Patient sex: F
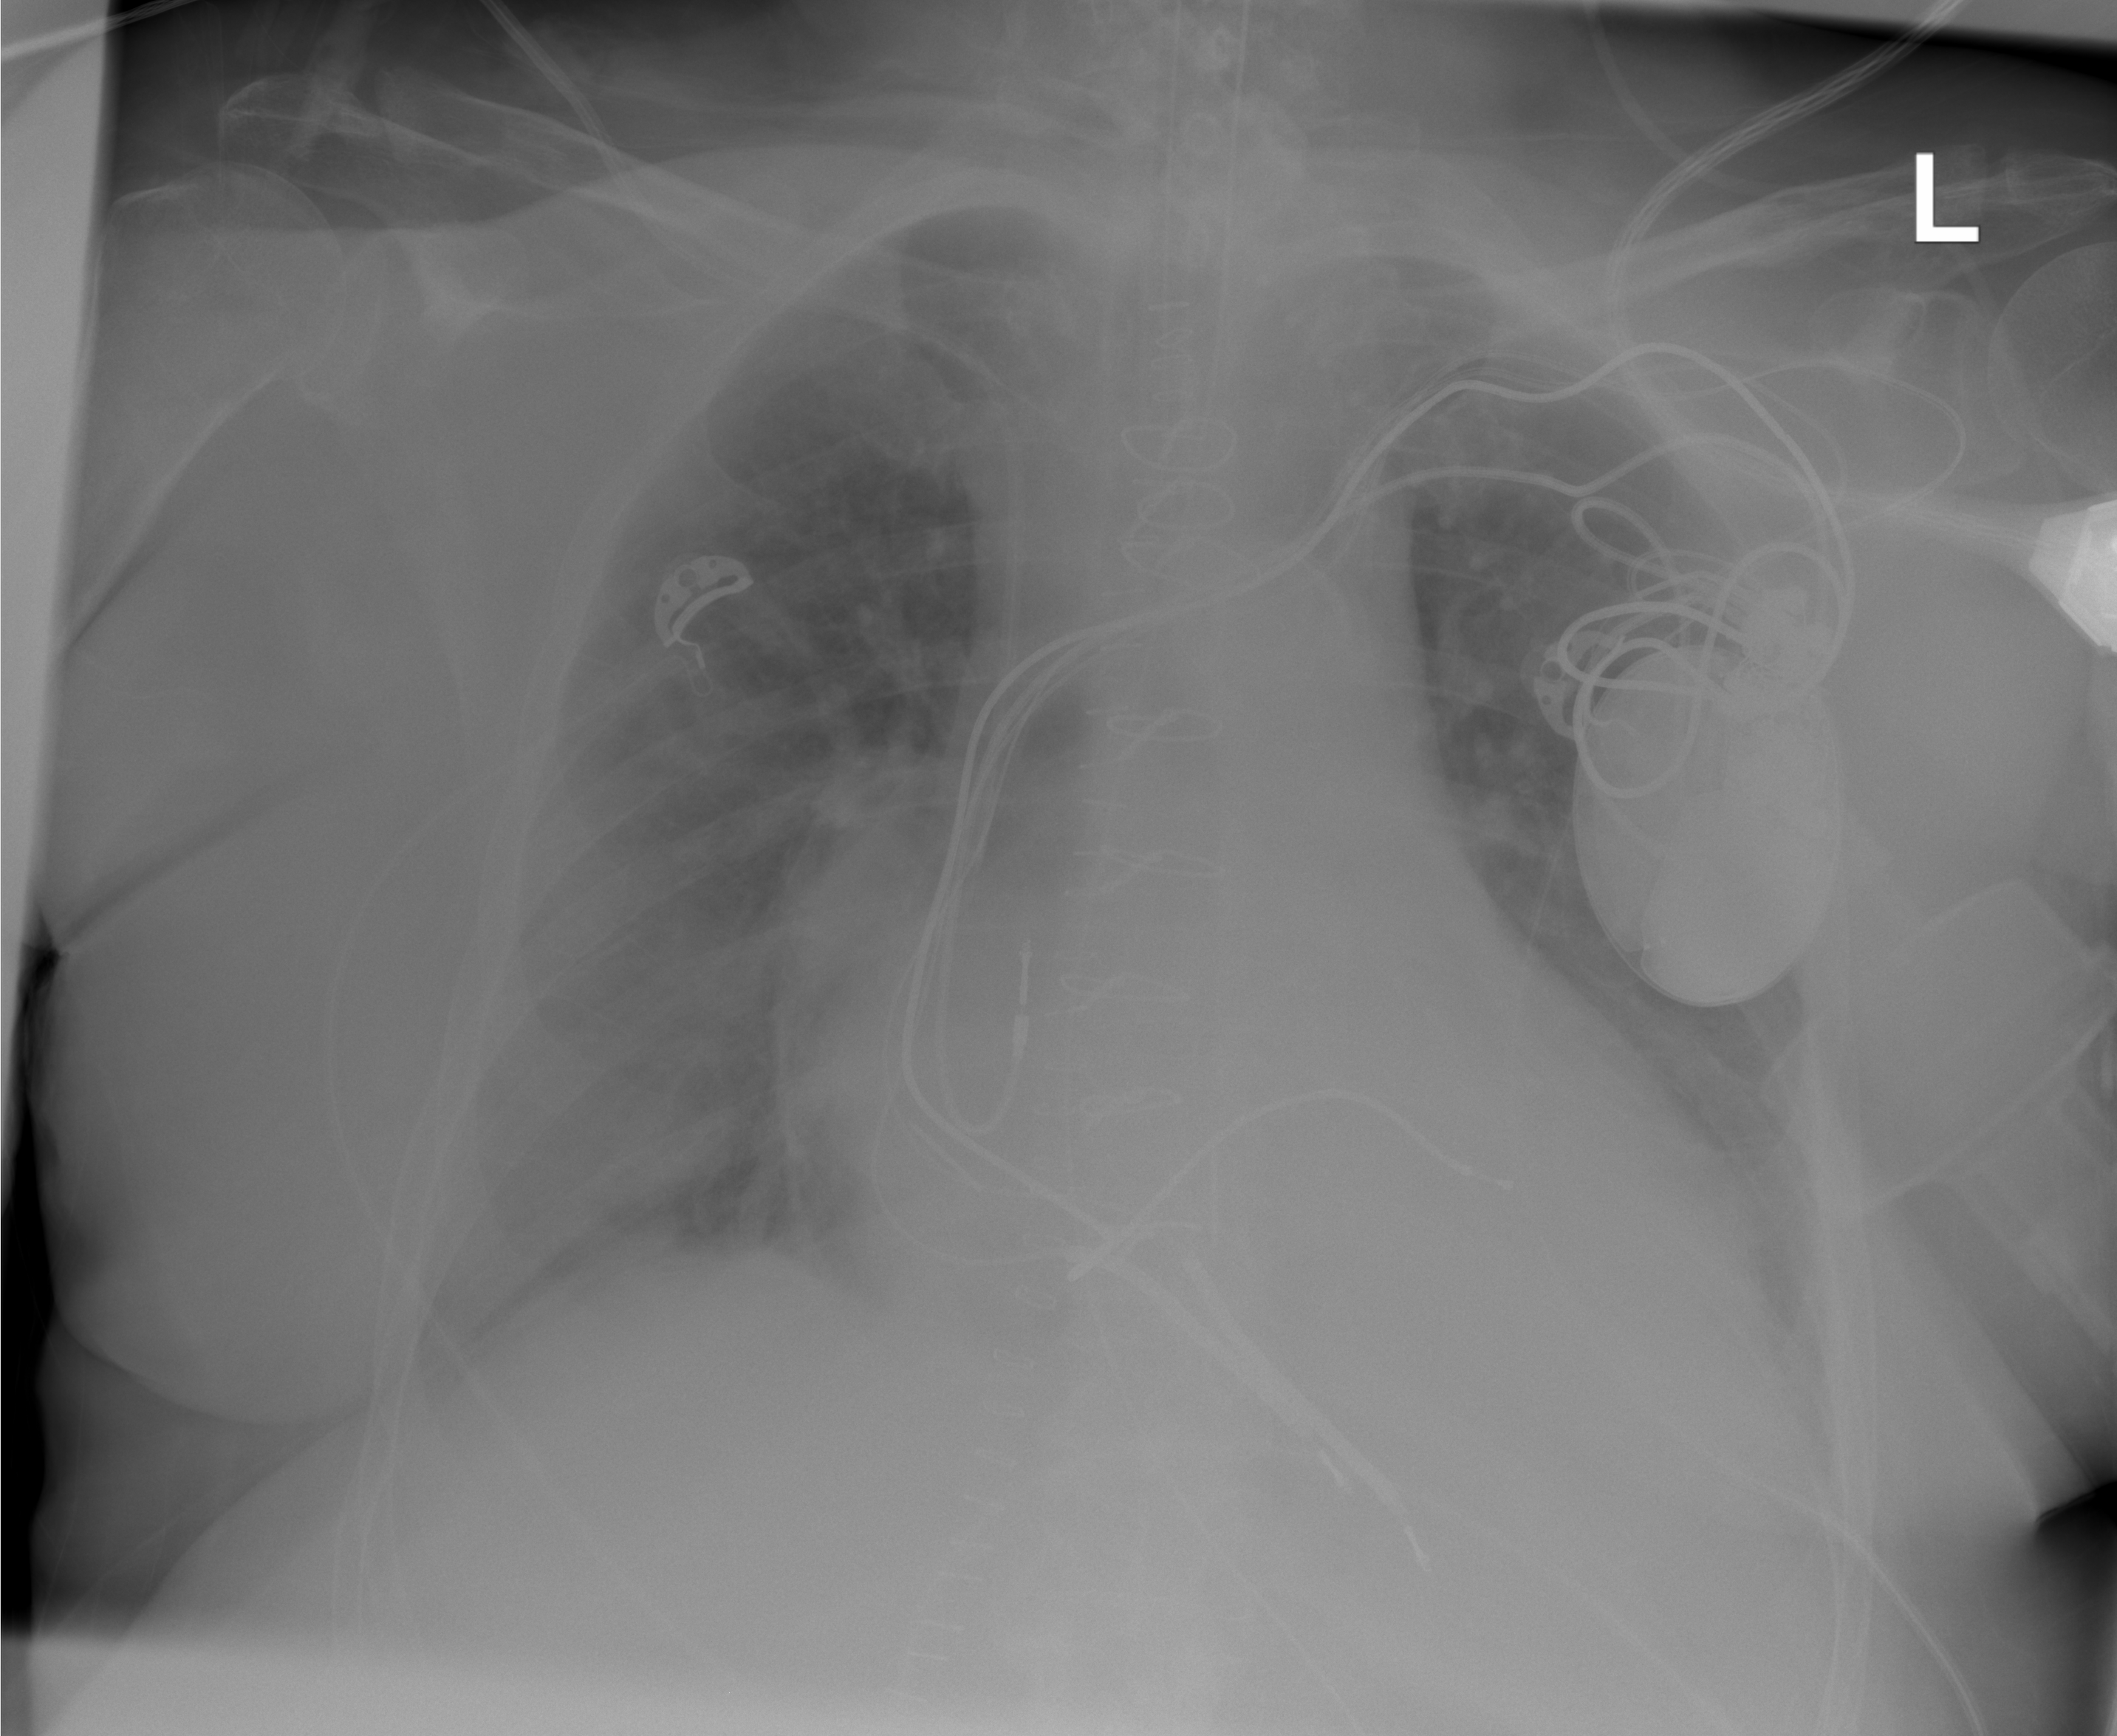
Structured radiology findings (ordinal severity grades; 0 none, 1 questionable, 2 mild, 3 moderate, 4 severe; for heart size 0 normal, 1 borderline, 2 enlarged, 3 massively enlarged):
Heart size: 2
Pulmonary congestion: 0
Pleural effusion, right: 2
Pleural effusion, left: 2
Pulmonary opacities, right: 0
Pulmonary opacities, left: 0
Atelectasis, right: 2
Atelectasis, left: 2